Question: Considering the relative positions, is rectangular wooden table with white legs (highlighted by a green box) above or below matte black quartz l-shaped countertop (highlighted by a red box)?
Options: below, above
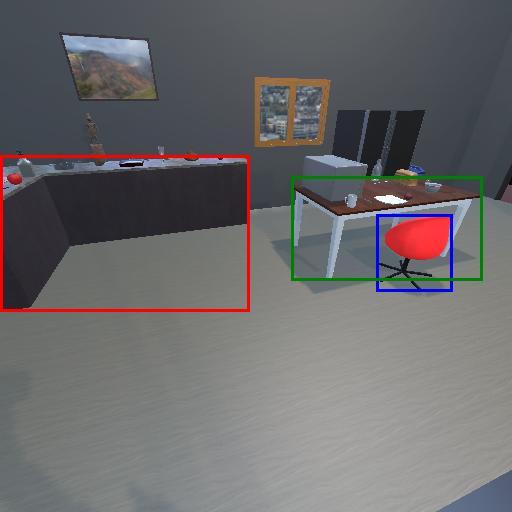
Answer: below